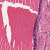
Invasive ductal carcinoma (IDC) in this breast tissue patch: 0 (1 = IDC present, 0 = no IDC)